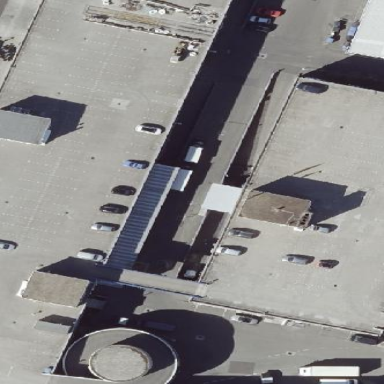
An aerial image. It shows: Rooftop parking area.